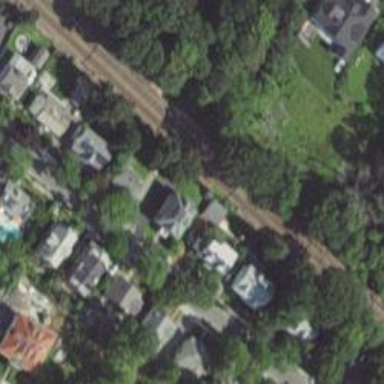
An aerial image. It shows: Light rail electrified with contact line.